Question: I have Next.js project. When I connect MUI I have problems with verions

My project works in localhost but it is not working in hosting. I tried this one --legacy-peer-deps but it is still not working
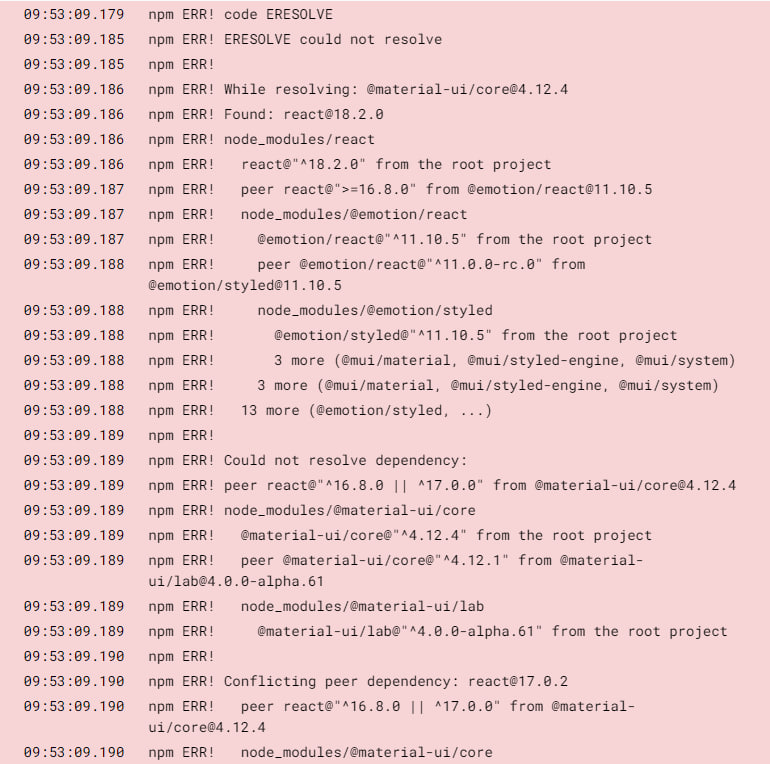
Answer: I found answer! I installed mui and material-ui. When I deleted material-ui and installed mui/lab it worked